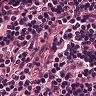
Metastatic tissue present: no